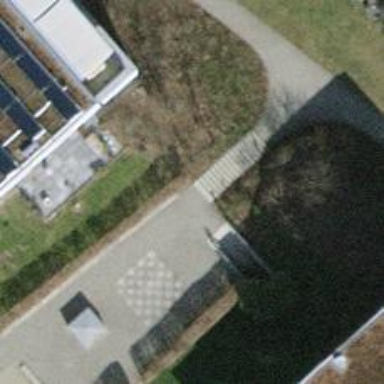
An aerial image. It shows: Set of steps on the road.